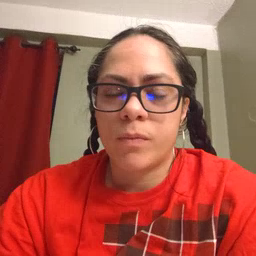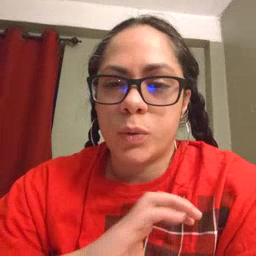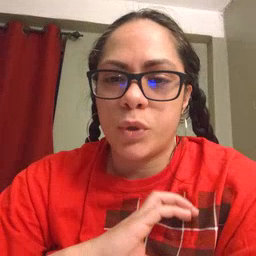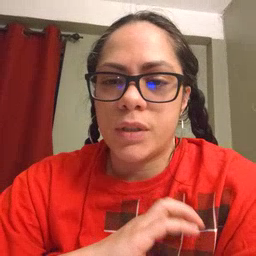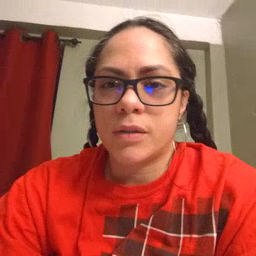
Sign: police